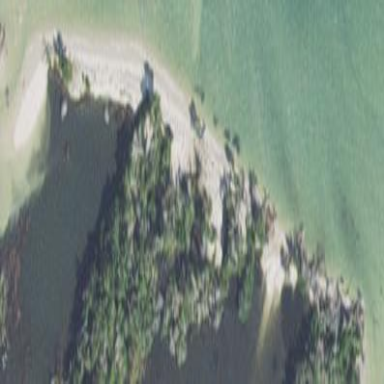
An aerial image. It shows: Beautiful beach with natural surroundings.